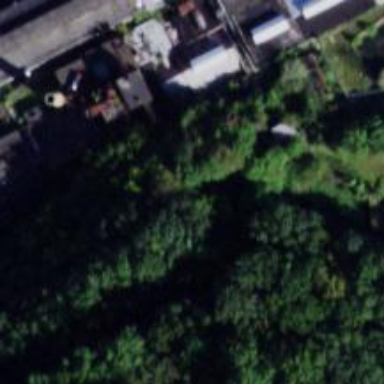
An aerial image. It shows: Abandoned railway.